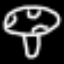
Label: mushroom